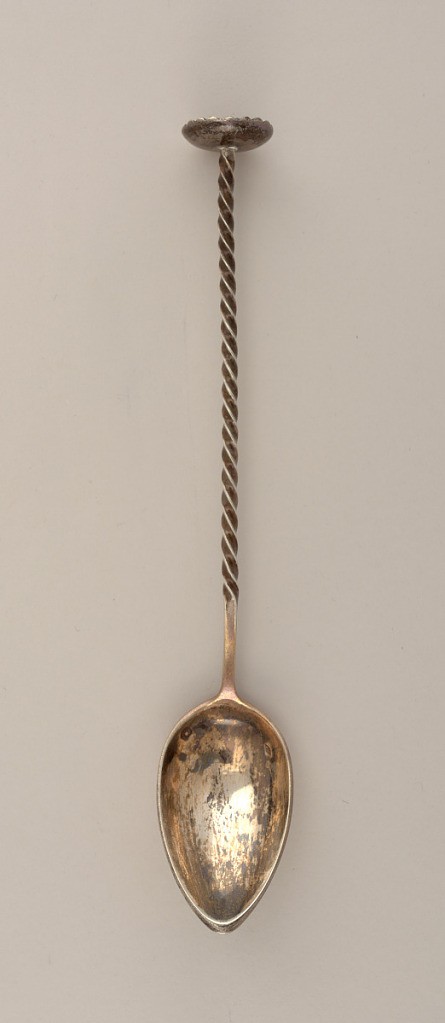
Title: spoon
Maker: Francois-Julien Doyen
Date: mid-19th century
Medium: silver
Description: Pointed oval bowl, twisted stem, circular crusher terminal.